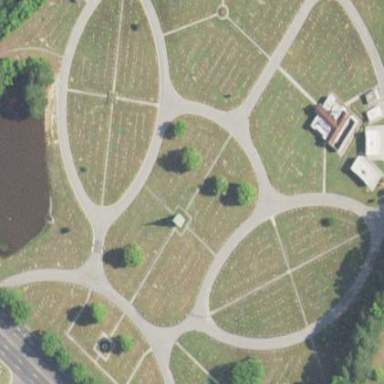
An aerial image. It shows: Cemetery.